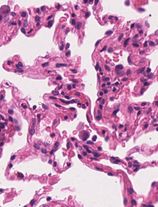
Tumor epithelial tissue: no
Tumor-associated stroma tissue: no
Normal tissue: yes